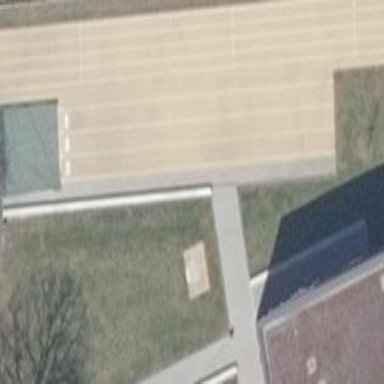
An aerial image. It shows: Athletics track located on leisure land.